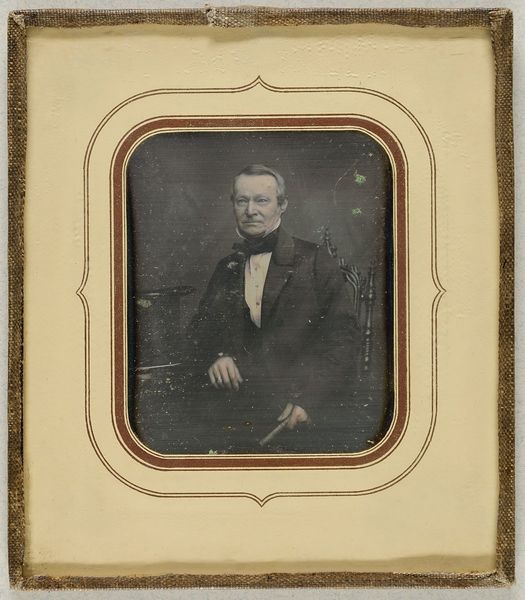
Titel: Dr. med. Eckhorst
Künstler: Wilhelm Breuning
Standort: Hamburg
Institution: Museum für Kunst und Gewerbe Hamburg
Schlagwörter: mann, portrait, figur, person, foto, fotografie, photographie, arzt, photo, doktor, lichtbild, daguerreotypie, historische, bildwerke, angewandte und bildende kunst, hessische systematik, porträt, persönlichkeit, porträtfotografie, porträtphotographie, hüftbild